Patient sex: M
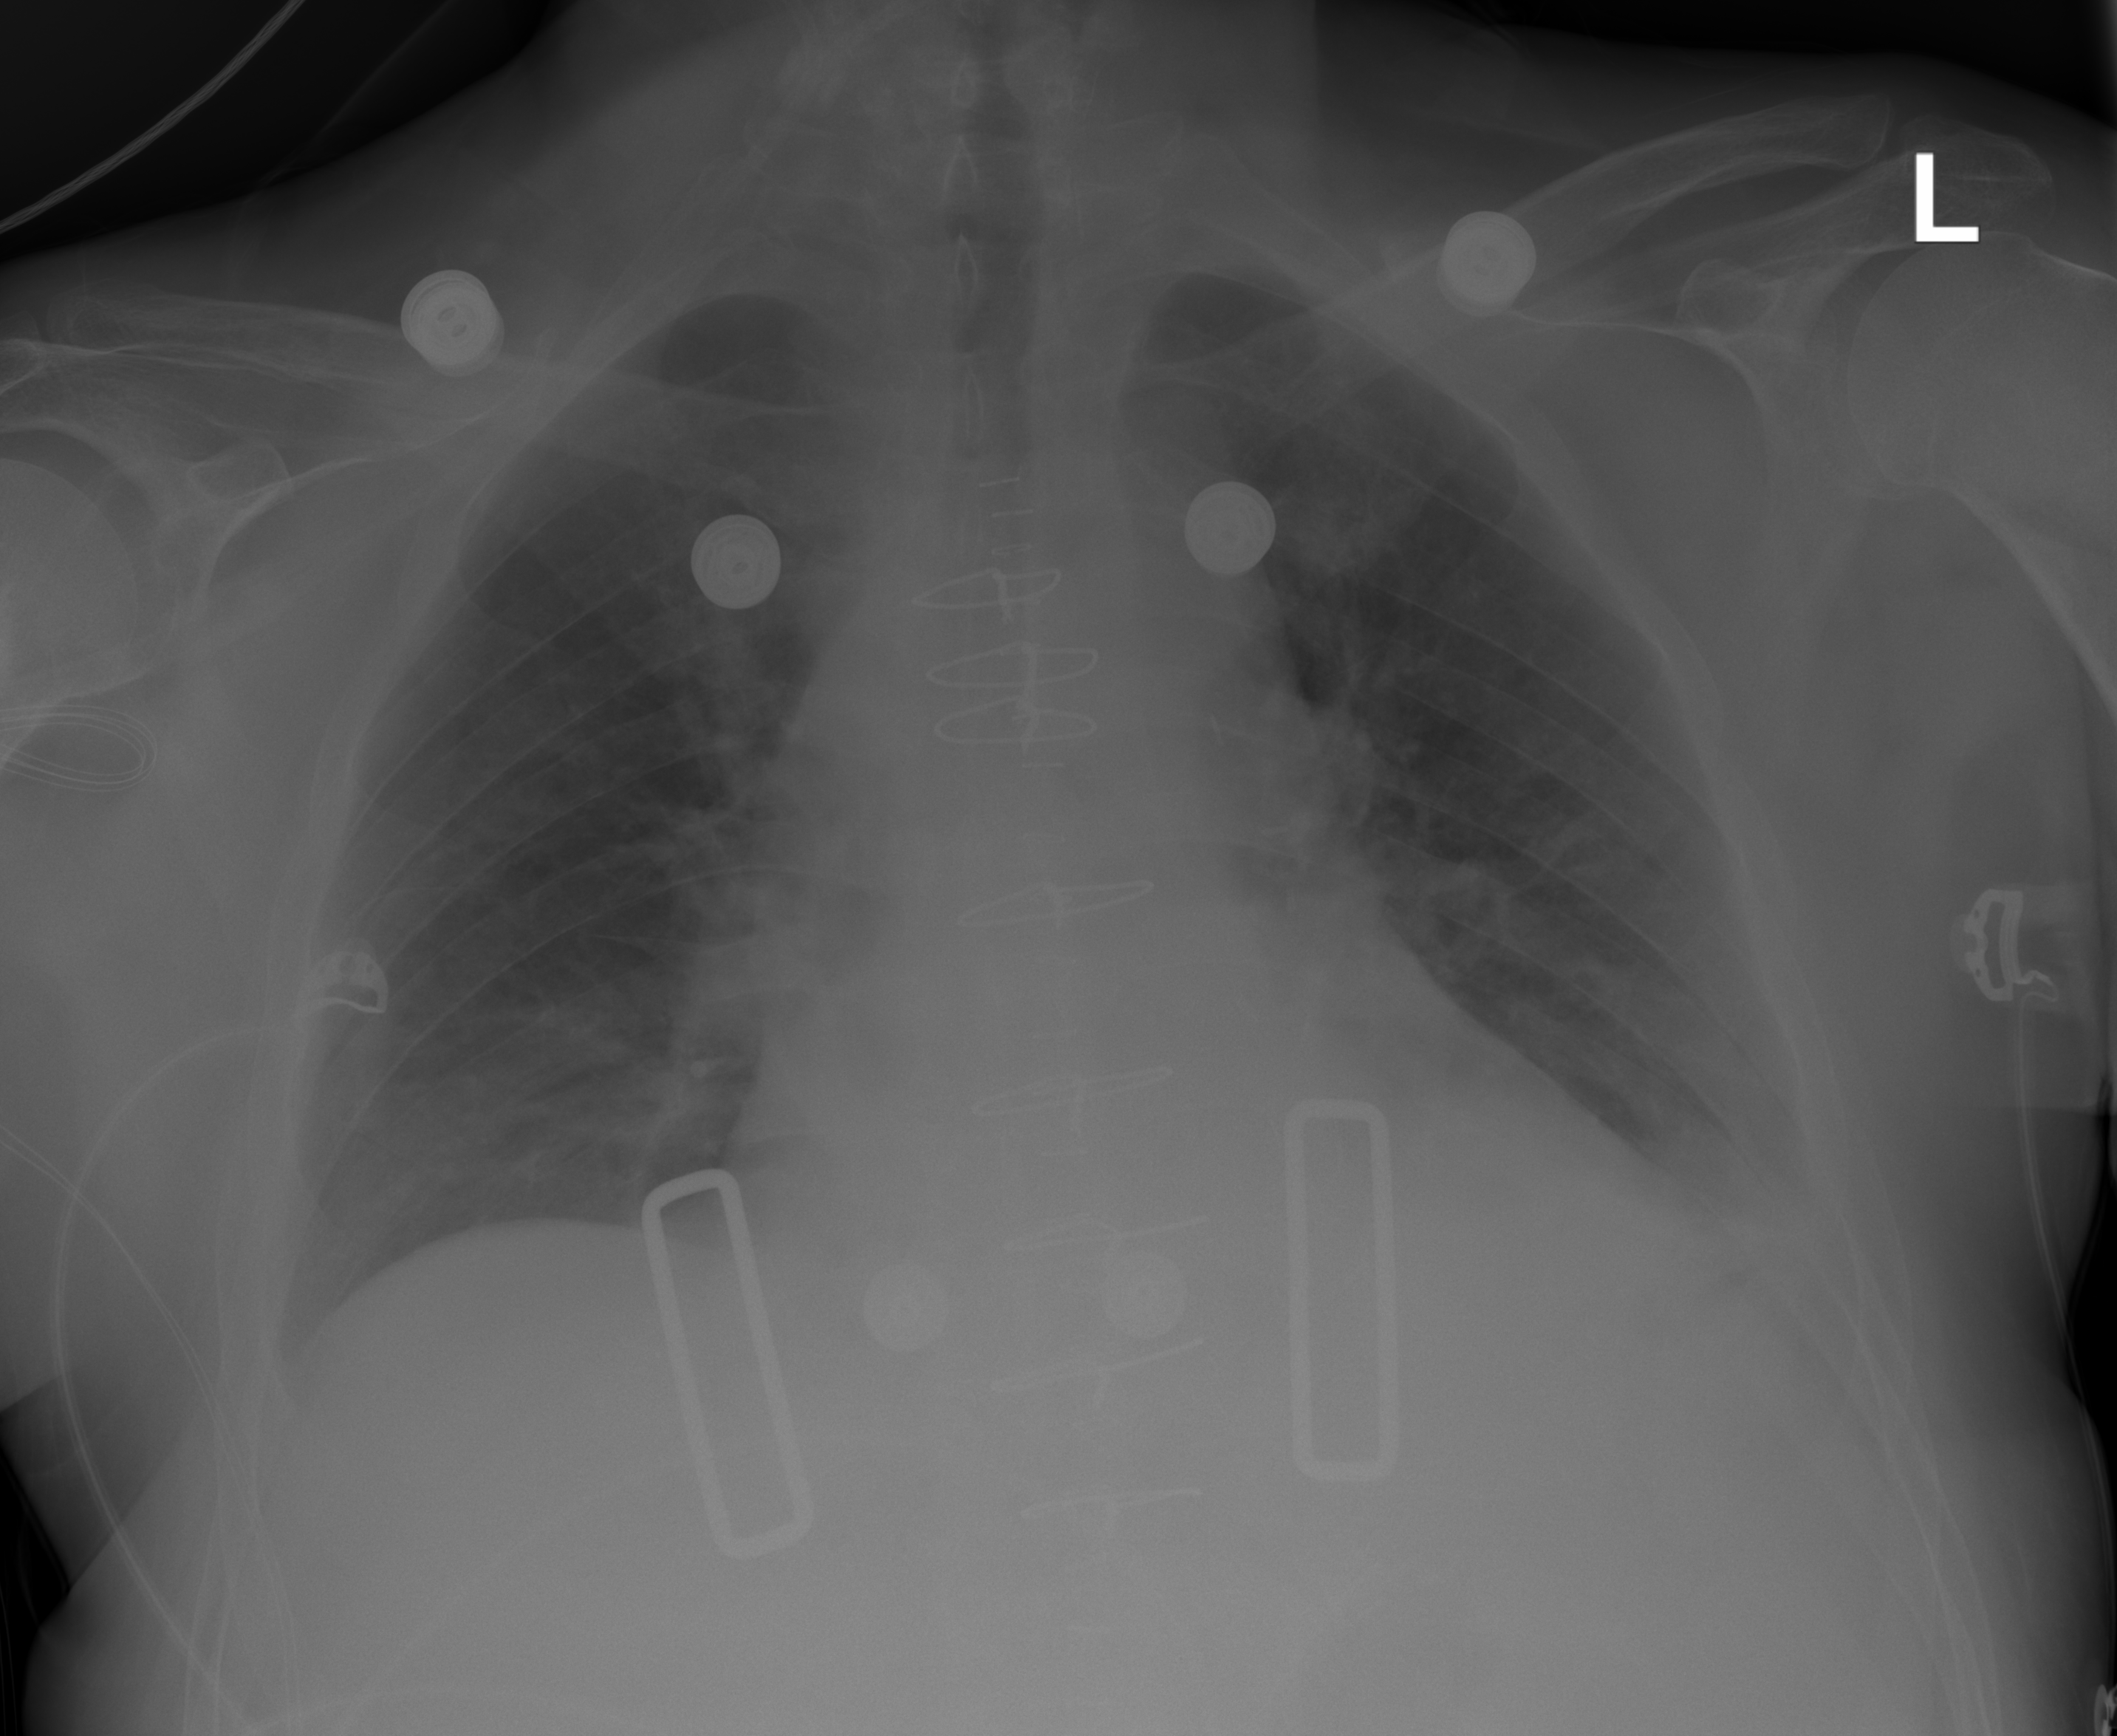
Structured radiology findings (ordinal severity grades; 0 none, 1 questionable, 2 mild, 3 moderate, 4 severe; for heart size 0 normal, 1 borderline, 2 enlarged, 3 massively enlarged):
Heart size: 2
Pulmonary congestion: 2
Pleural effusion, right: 1
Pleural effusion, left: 2
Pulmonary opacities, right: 0
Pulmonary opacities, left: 0
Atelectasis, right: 0
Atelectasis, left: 2